Question: I am trying to print my graph and it prints properly through Firefox and Chrome.
But if i try to print it with IE, it shows me the graph canvas HTML tags behind the graph. as u seen in the image. and also it placed the graph axis text all over the graph.. :(
i tried the below solution which says it resolves the issue but it dint for me :(
<URL>
below screenshot of the issue.

'''
<!doctype html>
<html lang="en" class="no-js master">
<head>
<!-- jQuery Flot Graph Widget. exCanvas.js needed for IE -->
<link class="include" rel="stylesheet" type="text/css" href="/css/jquery.jqplot.css" />
<!-- End additional plugins --><!--[if lt IE 9]><script language="javascript" type="text/javascript" src="/js/excanvas.min.js"></script><![endif]-->
<script class="include" type="text/javascript" src="/js/jquery.jqplot.min.js"></script>
<!-- Additional plugins go here -->
<script class="include" type="text/javascript" src="/js/jqplot/jqplot.canvasTextRenderer.min.js"></script>
<script class="include" type="text/javascript" src="/js/jqplot/jqplot.canvasAxisLabelRenderer.min.js"></script>
<script class="include" type="text/javascript" src="/js/jqplot/jqplot.canvasAxisTickRenderer.min.js"></script>
<script class="include" type="text/javascript" src="/js/jqplot/jqplot.categoryAxisRenderer.min.js"></script>
<script class="include" type="text/javascript" src="/js/jqplot/jqplot.barRenderer.min.js"></script>
</head>
<body>
<div id="mainCont"> </div>
</body>
</html>
'''
'''
{
"graphData":[["06-2011",20.0],["07-2011",0.0],["09-2011",0.0],["10-2011",0.0],["11-2011",100.0],["12-2011",0.0],["01-2012",0.0],["02-2012",0.0],["03-2012",0.0],["04-2012",0.0],["05-2012",0.0]], "yAxisLabel" : "Data per month", "graphTitle" : "12 month "}
'''
'''
$('.print', context).live("click", function(e) {
printGraph(data.graphData, data.yAxisLabel, data.graphTitle);
}
function printGraph(graphData, yAxisLabel, graphTitle){
var graphWrapper = $(document.createElement('div'));
graphWrapper.attr('id', 'edd-graph').css('width','490px');
var graphID = graphWrapper.attr('id');
$('#mainCont').append(graphWrapper);
var plot = $.jqplot(graphID, [graphData], {
series:[{renderer:$.jqplot.BarRenderer}],
seriesDefaults: {shadow: false,
rendererOptions: {barWidth:20}
},
seriesColors: [ "rgba(255, 81, 82, 1)" ],
axes: {
xaxis: {
renderer: $.jqplot.CategoryAxisRenderer,
label: '',
labelRenderer: $.jqplot.CanvasAxisLabelRenderer,
tickRenderer: $.jqplot.CanvasAxisTickRenderer,
max:90,
min:10,
tickOptions: {
angle: -45,
fontFamily: 'arial',
fontSize: '7.2pt'
}
},
yaxis: {
label: yAxisLabel,
labelRenderer: $.jqplot.CanvasAxisLabelRenderer,
labelOptions: {
fontFamily: 'arial',
fontSize: '8.5pt'
},
tickOptions: {
fontFamily: 'arial',
fontSize: '7.2pt'
}
}
},
grid: {
drawGridLines: true, // wether to draw lines across the grid or not.
gridLineColor: '#efefef', // *Color of the grid lines.
background: '#ffffff', // CSS color spec for background color of grid.
borderColor: '#999999', // CSS color spec for border around grid.
borderWidth: 0.2, // pixel width of border around grid.
shadow: false
}
});
}
'''
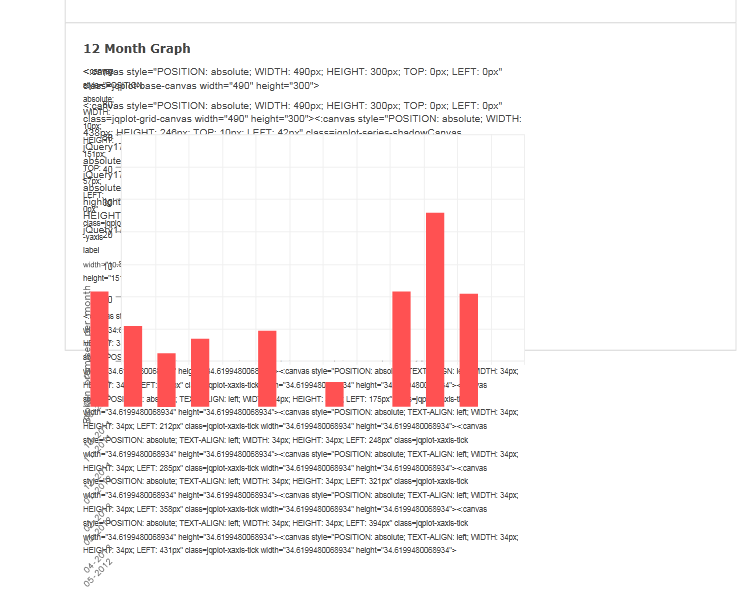
Answer: Well we were using a <URL> for the HTML5 support in our site. and to optimize the code instead of taking the entire mordernizr file. We created a custom Mordernizr file.
That is wat where the issue was, we forgot to include the PRINTSHIV checkbox from there, thats wat screwed it up :)
well this is the link which worked and resolved this issue.
This was on hold for a long time. Just got it resolved yesterday and am so Glad.
Also like to thank BORO for his answer, that works to incase u dont user Mordernizr.
<URL> which worked